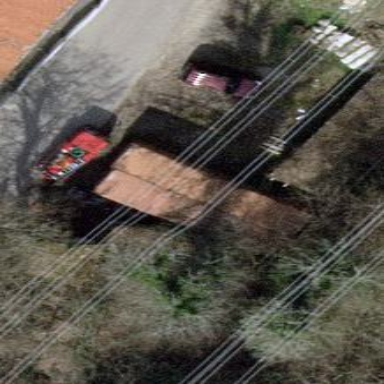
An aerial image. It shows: Shed building.